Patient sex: M
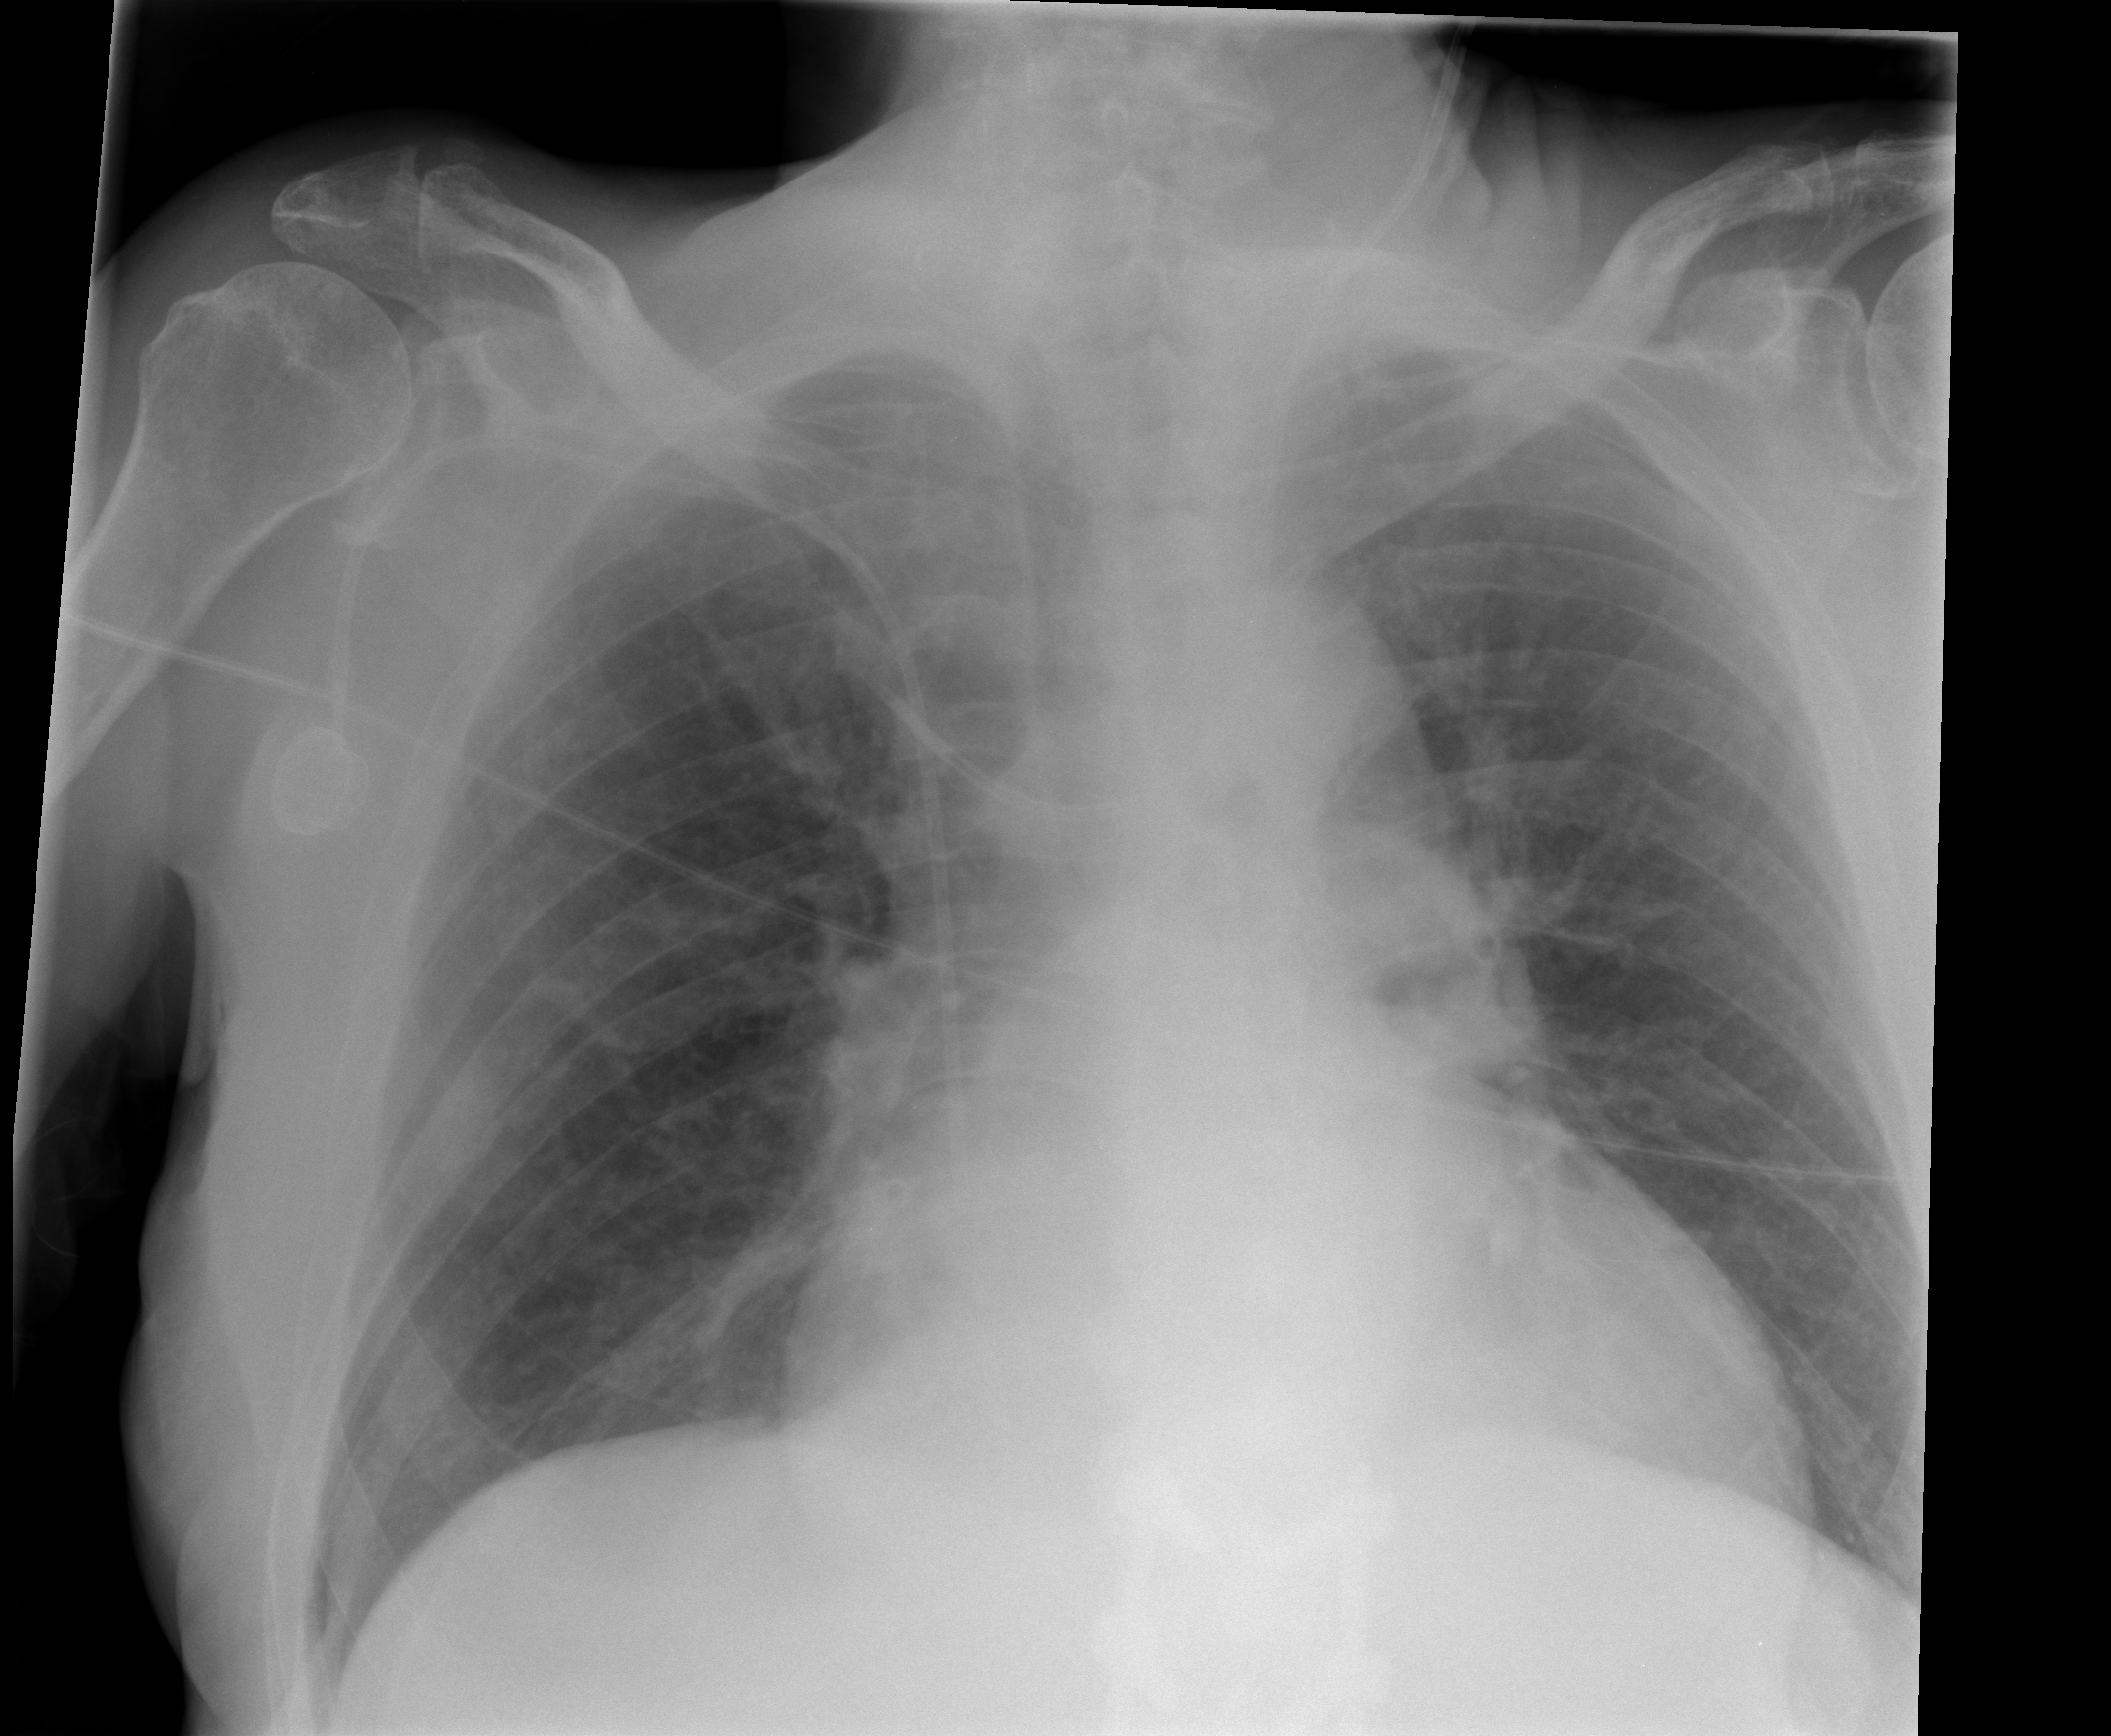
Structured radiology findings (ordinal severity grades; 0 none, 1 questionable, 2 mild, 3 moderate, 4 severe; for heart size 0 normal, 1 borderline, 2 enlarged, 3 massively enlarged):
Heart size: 2
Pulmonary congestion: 0
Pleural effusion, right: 0
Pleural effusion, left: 0
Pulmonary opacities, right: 0
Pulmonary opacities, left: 0
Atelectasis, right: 1
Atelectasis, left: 0